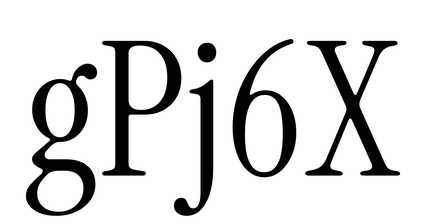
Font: InstrumentSerif-Regular